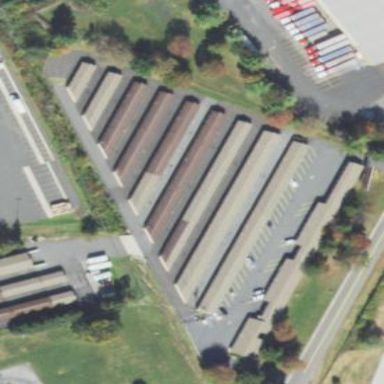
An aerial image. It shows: Building that serves as storage rental shop.